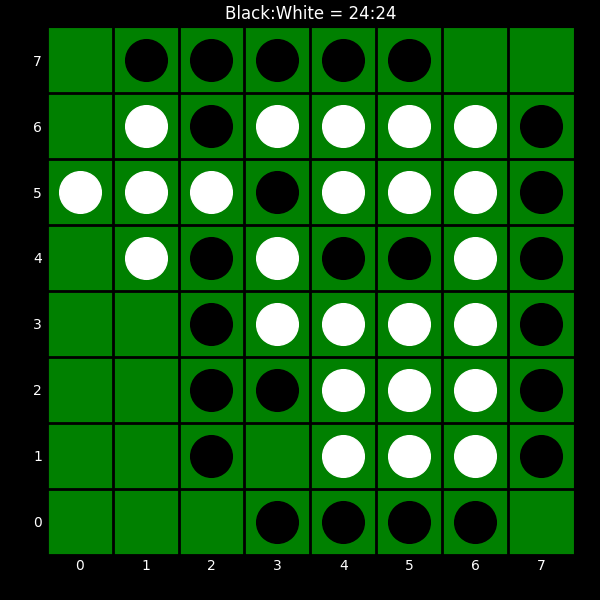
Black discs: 24
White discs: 24